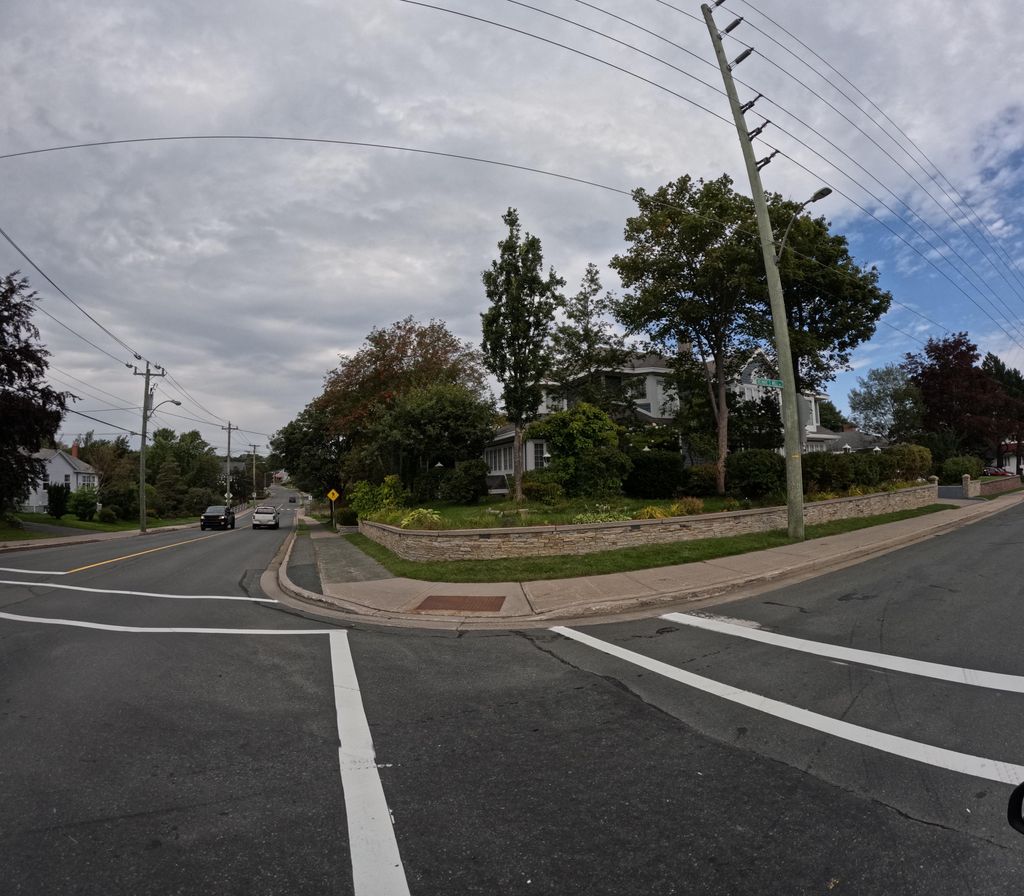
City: st_johns